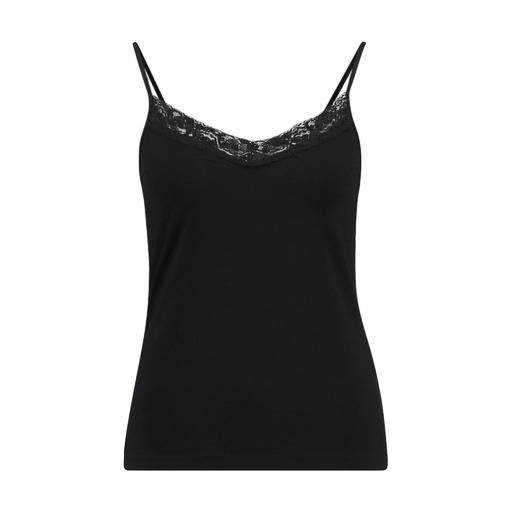
black curve cami rib lace, black dentelle lace-detail camisole, black lace-trim tank top, white background